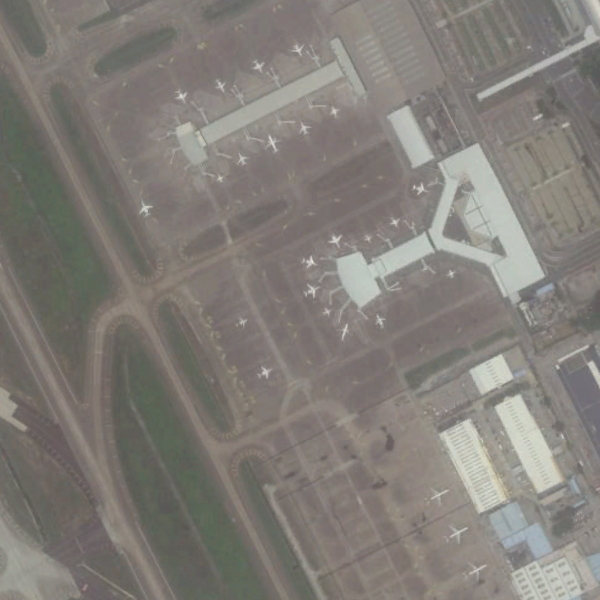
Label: Airport